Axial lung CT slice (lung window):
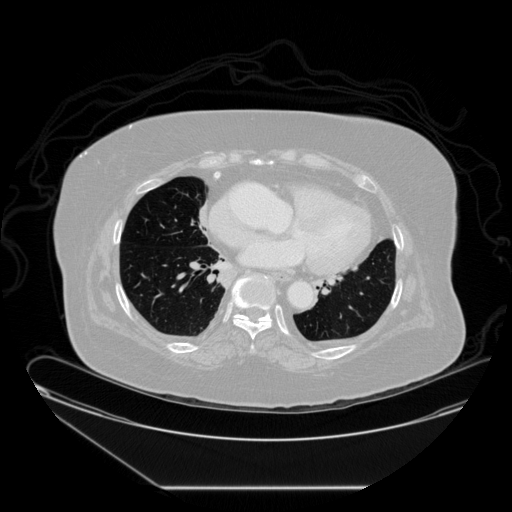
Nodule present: no